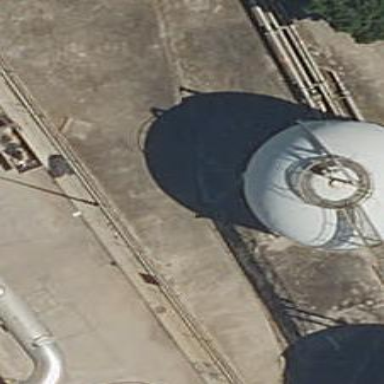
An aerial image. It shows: Storage tank with man-made structure.